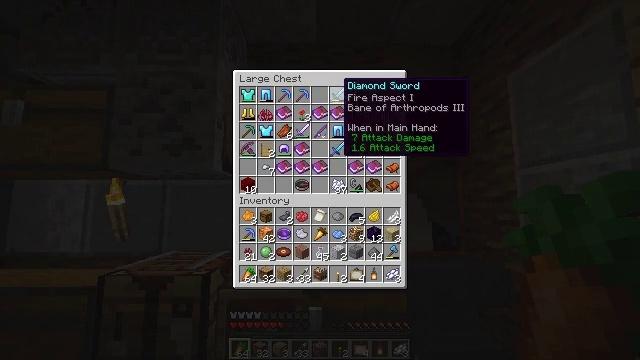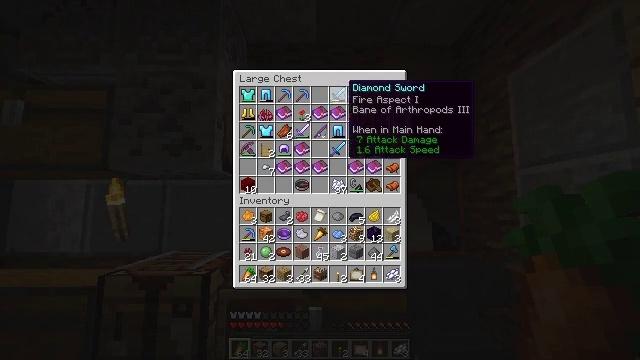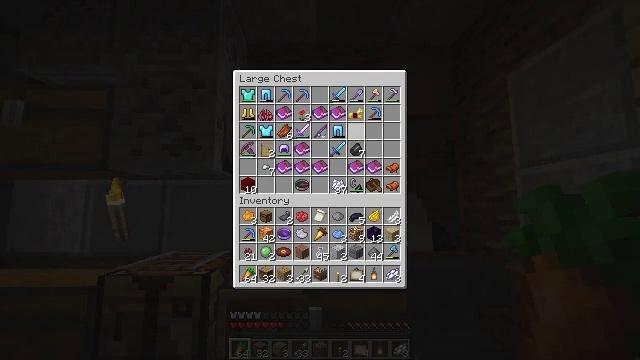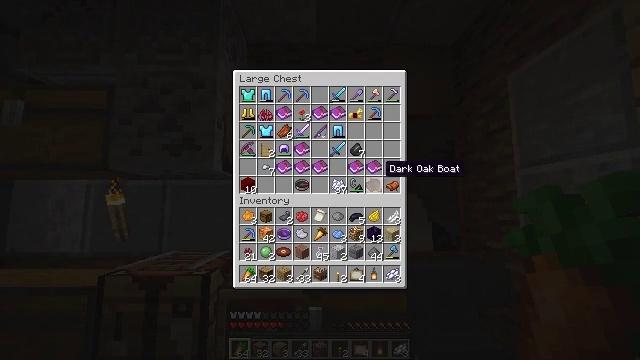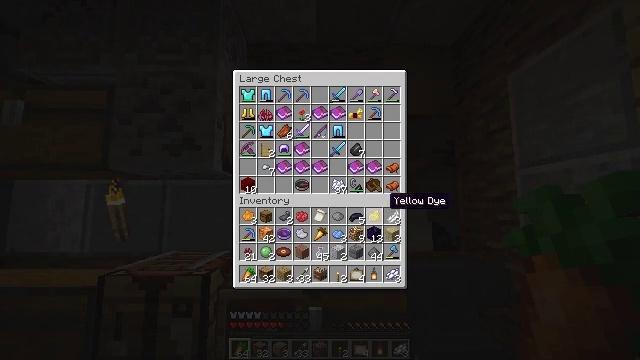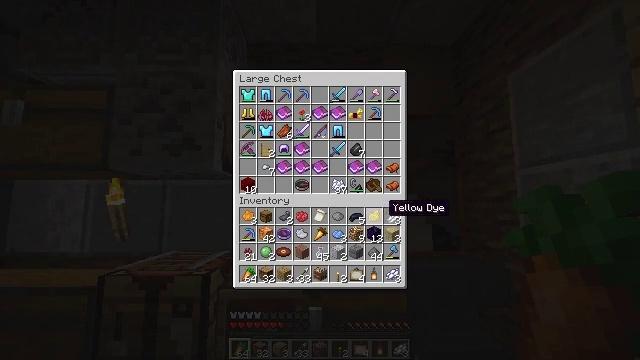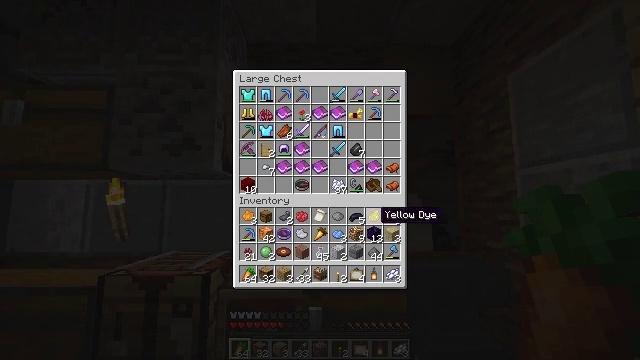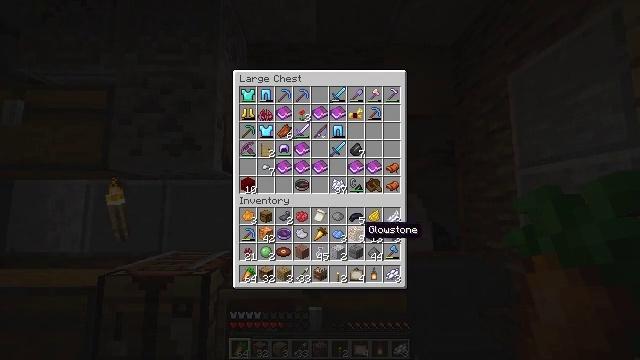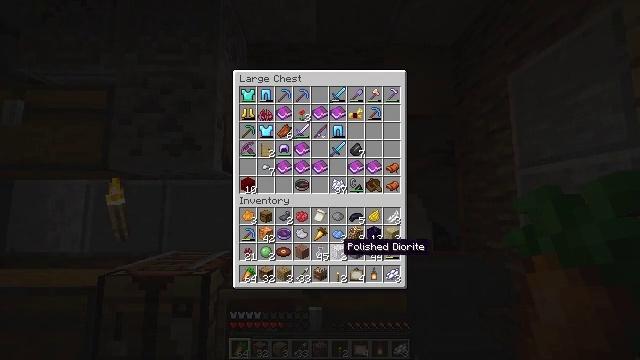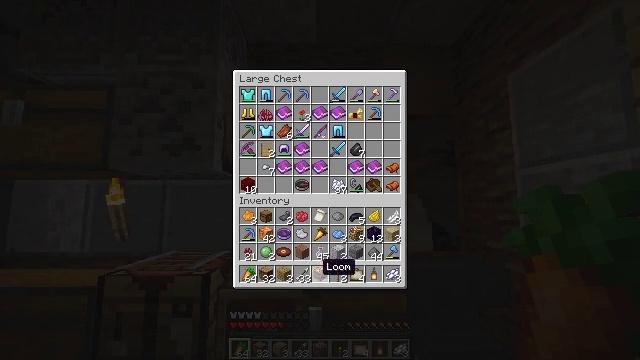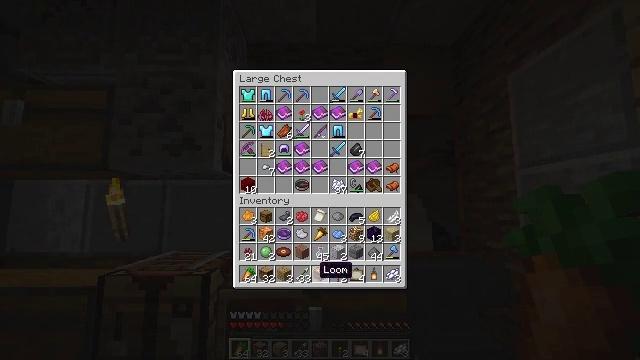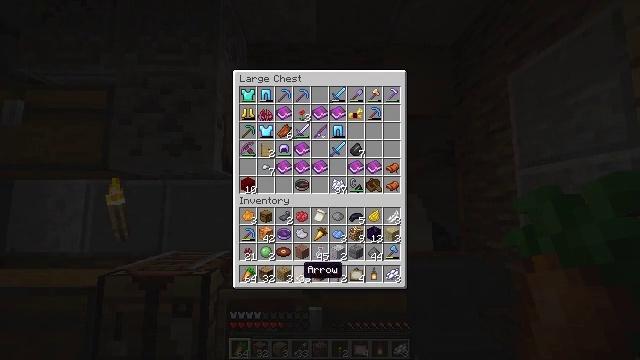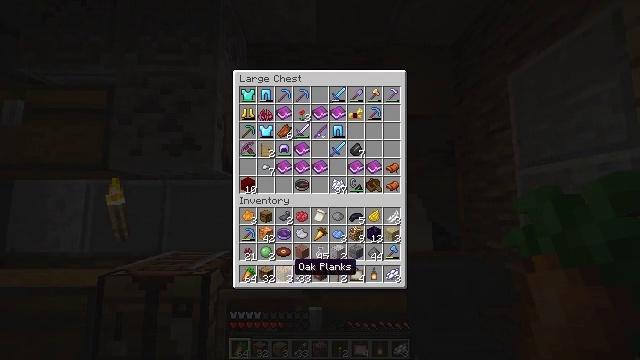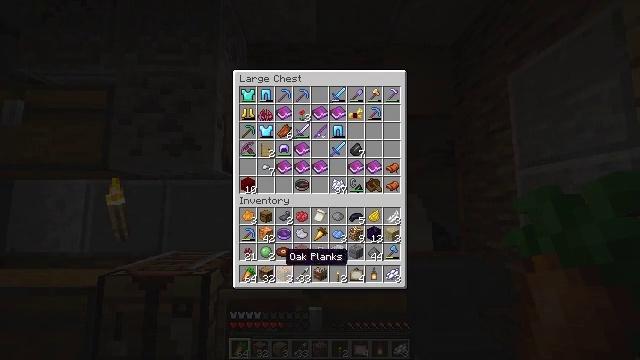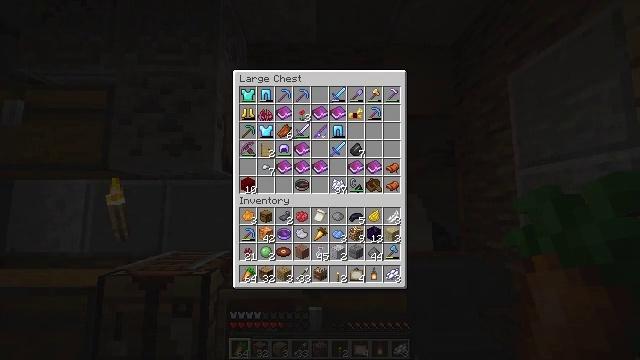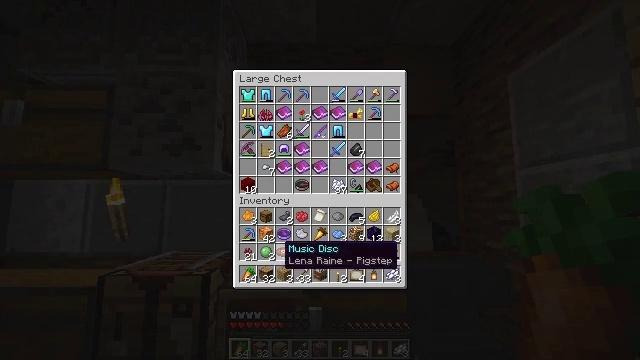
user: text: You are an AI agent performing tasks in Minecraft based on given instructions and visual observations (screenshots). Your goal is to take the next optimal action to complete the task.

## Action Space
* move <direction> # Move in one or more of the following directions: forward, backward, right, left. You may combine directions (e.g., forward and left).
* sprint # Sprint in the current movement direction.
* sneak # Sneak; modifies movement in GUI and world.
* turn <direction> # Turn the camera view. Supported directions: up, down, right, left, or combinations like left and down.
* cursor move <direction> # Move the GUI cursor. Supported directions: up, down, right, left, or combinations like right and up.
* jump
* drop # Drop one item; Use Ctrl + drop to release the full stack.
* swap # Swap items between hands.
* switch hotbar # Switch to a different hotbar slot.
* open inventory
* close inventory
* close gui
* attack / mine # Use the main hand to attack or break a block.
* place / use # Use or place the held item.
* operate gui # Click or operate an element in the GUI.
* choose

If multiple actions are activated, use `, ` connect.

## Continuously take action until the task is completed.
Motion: motion action
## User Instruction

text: Gather the lodestone for later use.
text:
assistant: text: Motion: no_op
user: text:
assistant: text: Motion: cursor move right and down
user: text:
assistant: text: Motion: cursor move right and down
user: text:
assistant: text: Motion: cursor move down
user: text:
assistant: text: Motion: cursor move down
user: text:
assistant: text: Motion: cursor move left and down
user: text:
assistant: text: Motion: cursor move left and down
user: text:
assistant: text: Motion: cursor move left and down
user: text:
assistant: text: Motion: cursor move left and down
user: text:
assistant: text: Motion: no_op
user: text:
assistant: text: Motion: cursor move left
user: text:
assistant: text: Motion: cursor move left
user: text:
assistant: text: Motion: cursor move left and up
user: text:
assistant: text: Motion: no_op
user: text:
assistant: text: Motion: no_op
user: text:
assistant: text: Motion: no_op
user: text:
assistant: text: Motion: no_op
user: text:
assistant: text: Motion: no_op
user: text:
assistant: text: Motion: no_op
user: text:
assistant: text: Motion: cursor move right and up
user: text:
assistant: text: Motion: cursor move right and up
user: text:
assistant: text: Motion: cursor move right
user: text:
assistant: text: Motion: no_op
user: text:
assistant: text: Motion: no_op
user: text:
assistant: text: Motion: no_op
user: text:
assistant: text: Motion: no_op
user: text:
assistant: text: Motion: no_op
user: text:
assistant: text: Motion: no_op
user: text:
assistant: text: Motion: no_op
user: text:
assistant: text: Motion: no_op